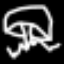
Label: mushroom